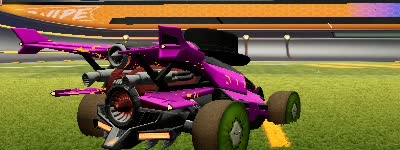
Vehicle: aftershock